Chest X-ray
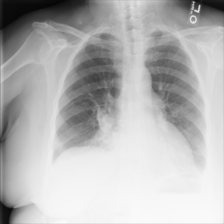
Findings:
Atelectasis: positive
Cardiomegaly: negative
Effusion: positive
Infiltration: negative
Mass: negative
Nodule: negative
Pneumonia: negative
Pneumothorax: negative
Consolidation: negative
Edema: negative
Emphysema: negative
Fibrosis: negative
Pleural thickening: negative
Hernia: negative